【题型】解答题　【知识点】立体几何　【难度】easy
一个几何体由圆锥和圆柱组成，其尺寸如图所示.

\vspace{0.5em}
\noindent (1) 求此几何体的表面积；\\
(2) 如果点$P,Q$在直观图中所示位置，$P$为所在母线中点，$Q$为母线与底面圆的交点，求在几何体表面上，从$P$点到$Q$点的最短路径长.
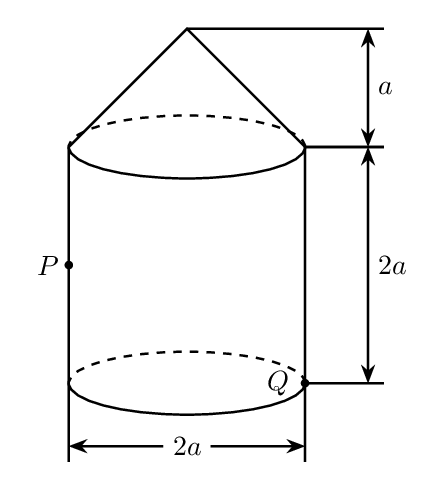
【解答】
\noindent \textbf{【答案】}(1) $\left(\sqrt{2}+5\right)\pi a^{2}$；(2) $a\sqrt{1+\pi^{2}}$.

\vspace{0.5em}
\noindent \textbf{【分析】}(1) 根据几何体的组成，应用圆锥、圆柱侧面积及底面积的求法，求几何体的表面积.\\
(2) 将$P,Q$所在的平面，延两点所在的母线剪开平展，应用平面图形的性质及勾股定理求$P$到$Q$的最短路径长.

\vspace{0.5em}
\noindent \textbf{【详解】}(1) 由题设，此几何体是一个圆锥加一个圆柱，其表面积是圆锥的侧面积、圆柱的侧面积与圆柱的一个底面积之和.
\noindent 圆锥侧面积$S_1=\dfrac{1}{2}\times(2\pi a)\times(\sqrt{2}a)=\sqrt{2}\pi a^{2}$；圆柱侧面积$S_2=(2\pi a)\times(2a)=4\pi a^{2}$；圆柱底面积$S_3=\pi a^{2}$，
\noindent $\therefore$几何体表面积为
\[
S=S_1+S_2+S_3=\sqrt{2}\pi a^{2}+4\pi a^{2}+\pi a^{2}=\left(\sqrt{2}+5\right)\pi a^{2}.
\]

\vspace{0.5em}
\noindent (2) 沿$P$点与$Q$点所在母线剪开圆柱侧面，展开如图.

\vspace{0.5em}
\noindent 则
\[
PQ=\sqrt{AP^{2}+AQ^{2}}=\sqrt{a^{2}+(\pi a)^{2}}=a\sqrt{1+\pi^{2}}.
\]
\noindent $\therefore P$、$Q$两点间在侧面上的最短路径长为$a\sqrt{1+\pi^{2}}$.
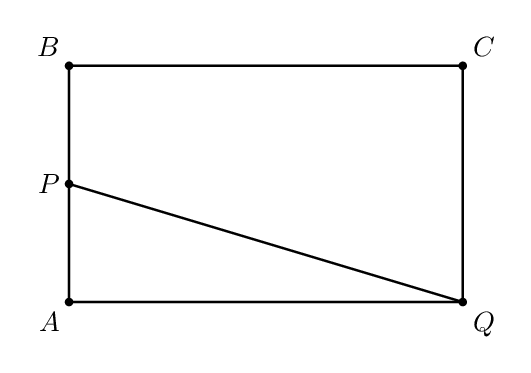